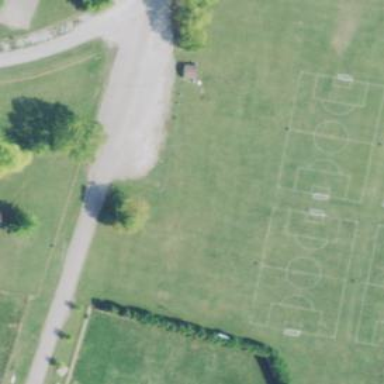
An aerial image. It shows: Soccer pitch for outdoor sports and leisure activities.